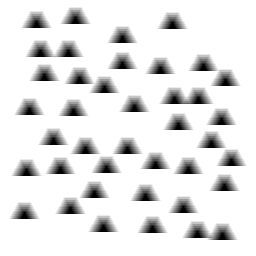
Squares: 0
Triangles: 40
Stars: 0
Total shapes: 40